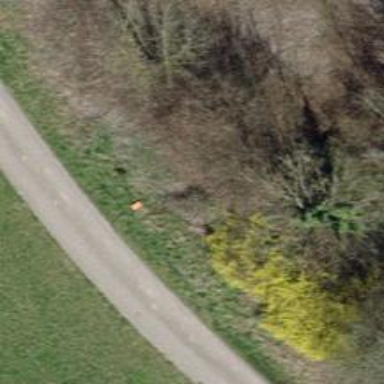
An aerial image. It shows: Aerial marker.